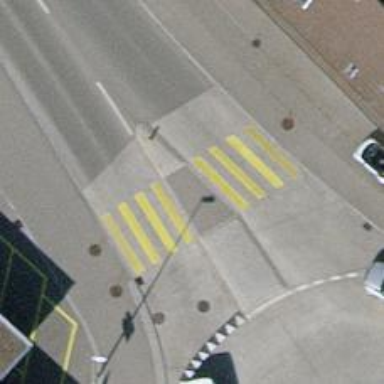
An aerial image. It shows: Uncontrolled zebra crossing with island. The crossing is marked with zebra stripes.